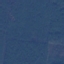
Land use / land cover class: Forest